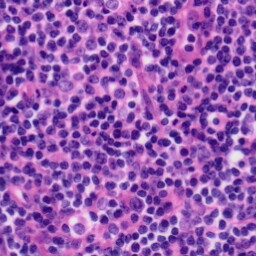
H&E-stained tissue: Tonsil